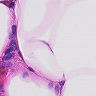
Metastatic tissue present: no